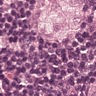
Metastatic tissue present: yes